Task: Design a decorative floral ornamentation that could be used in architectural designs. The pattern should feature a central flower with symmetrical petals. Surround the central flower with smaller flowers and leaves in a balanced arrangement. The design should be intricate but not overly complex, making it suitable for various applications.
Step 84:
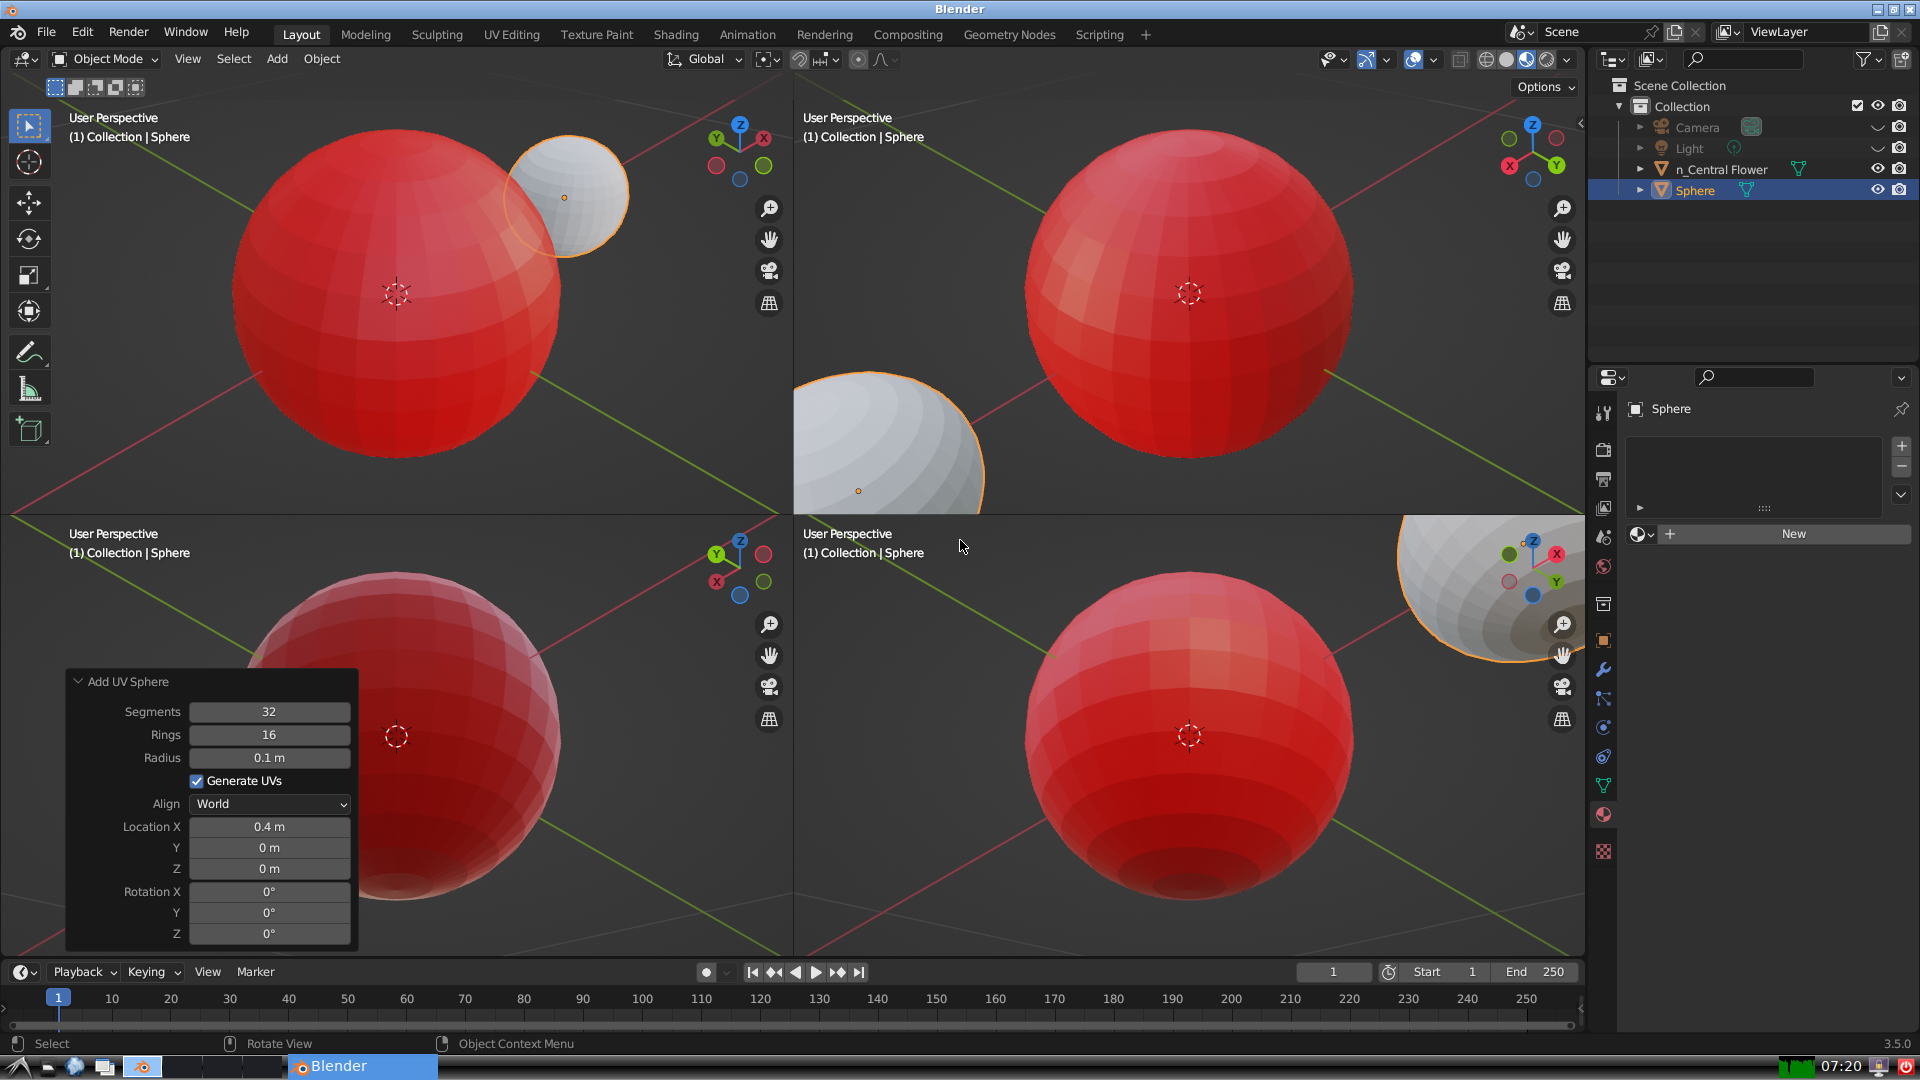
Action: {"mouse_move": [1608, 631]}